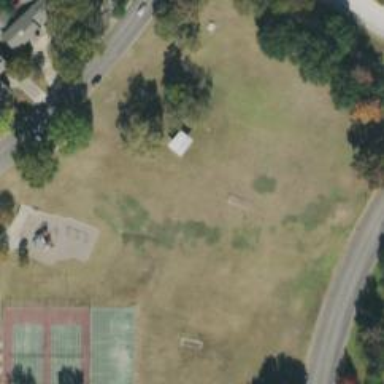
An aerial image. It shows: Park with picnic tables.